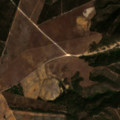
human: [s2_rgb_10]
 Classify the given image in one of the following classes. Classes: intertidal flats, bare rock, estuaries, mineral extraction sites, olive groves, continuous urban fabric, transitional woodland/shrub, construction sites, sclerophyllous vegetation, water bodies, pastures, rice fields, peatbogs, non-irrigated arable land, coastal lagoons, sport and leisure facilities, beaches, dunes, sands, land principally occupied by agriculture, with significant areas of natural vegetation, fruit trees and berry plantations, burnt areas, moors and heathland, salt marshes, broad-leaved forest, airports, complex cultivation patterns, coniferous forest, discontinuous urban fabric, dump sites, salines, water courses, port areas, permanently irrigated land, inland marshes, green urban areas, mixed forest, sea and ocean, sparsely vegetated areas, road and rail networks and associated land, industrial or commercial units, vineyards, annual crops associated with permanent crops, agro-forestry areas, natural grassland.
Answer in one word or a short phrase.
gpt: non-irrigated arable land, land principally occupied by agriculture, with significant areas of natural vegetation, broad-leaved forest, transitional woodland/shrub